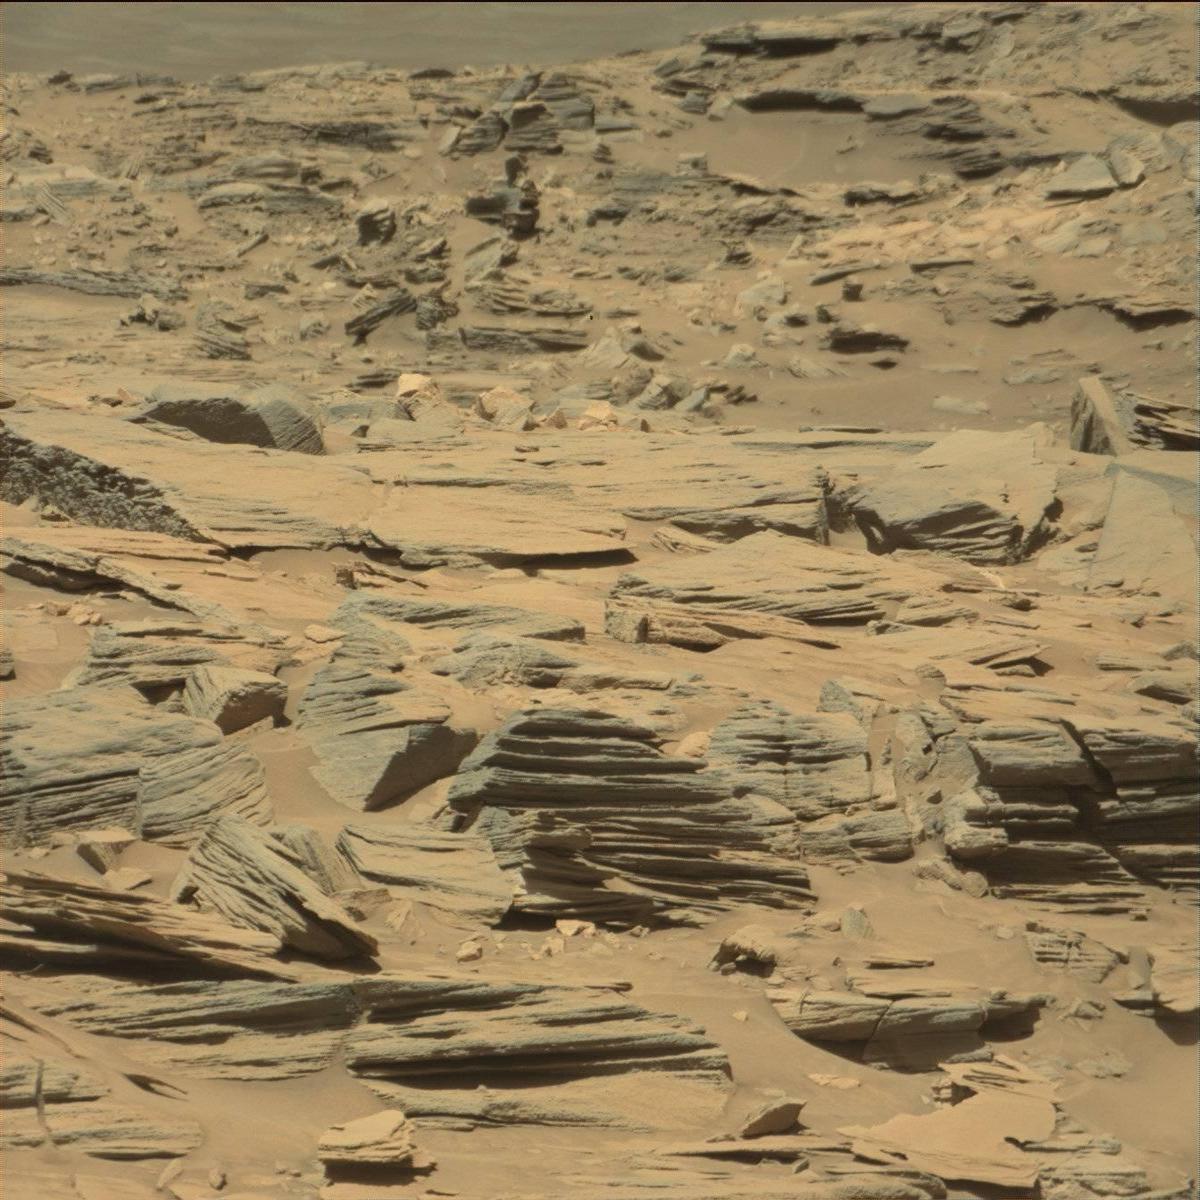
Terrain classes present: Bedrock, Sand / Soil